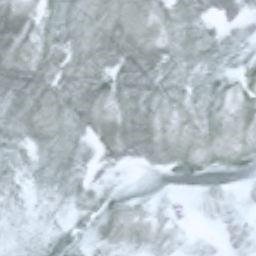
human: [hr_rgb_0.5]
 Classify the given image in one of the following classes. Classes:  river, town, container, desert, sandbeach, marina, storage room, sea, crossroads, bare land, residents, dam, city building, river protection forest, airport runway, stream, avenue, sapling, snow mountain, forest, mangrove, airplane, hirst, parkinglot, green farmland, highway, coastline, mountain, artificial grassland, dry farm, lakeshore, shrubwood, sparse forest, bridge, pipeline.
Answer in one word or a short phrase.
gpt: snow mountain